Question: I'm being given the following information:

where "routenummer" stands for roadnumber, "gemeente" for city, "afstand" for distance in km and "moeilijkheidsgraad" for difficulty.
I need to create a matrix titled difficultRoads with all of the given information of the walking roads with a difficulty lower than 3. To make this specific matrix I need to use matrix routes (which I've made in my code and consists of the original matrix without the information about the cities).
'''
n = 0;
nr = [1; 2; 3; 4; 5; 6; 7; 8]
afst = [13; 13; 9.5; 4.5; 11; 12; 16; 8]
gr = [1; 3; 2; 2; 3; 3; 3; 2]
routes = zeros(8, 3);
routes(:,1) = nr;
routes(:,2) = afst;
routes(:,3) = gr;
routes
for r = 1:8
if routes(r,2) > 10
n = n + 1;
end
end
for r = 1:8
sel= (routes(r,3) < 3)
% I have no clue on what to do here, gr(sel)
% doesn't seem to work and I have no idea how
% I could turn it into a matrix aswell with
% only the extra information of the required roads.
end
disp(['The number of roads with a distance bigger than 10 km is ' num2str(n)])
'''
As you can see, I also created the vectors nr, afst, gr and the matrix routes. That is an other part of the assignment and can be ignored.
When runned a matrix should be formed like this
'''
1 Merelbeke 13 1
3 Kluisbergen 9.5 2
4 Kruishoutem 4.5 2
8 Oudenaarde 8 2
'''
Thanks in advance!
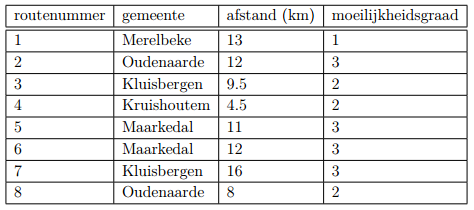
Answer: If I understand you correctly, you want a subset of this matrix where it lists all of the roads that have difficulty less than 3. That can simply be done by:
'''
difficultRoads = routes(routes(:,3) < 3, :);
'''
BTW, if I can make one comment with your code, you can create that matrix by simply doing:
'''
nr = [1; 2; 3; 4; 5; 6; 7; 8]
afst = [13; 13; 9.5; 4.5; 11; 12; 16; 8]
gr = [1; 3; 2; 2; 3; 3; 3; 2]
routes = [nr afst gt];
'''
There's no need to pre-allocate here and populate each column by itself. Simply create the matrix by stacking the columns together horizontally.
---
Back to your original problem, this uses what is known as <URL> < 3'. This produces a logical matrix where 'true / 1' satisfies the condition and 'false / 0' does not. You would then use this matrix to access the rows of your matrix 'routes' and extract out those rows that satisfied the condition, hence getting that result.
However, what you have written is only the numerical data. You'd also like to display the cities too.
We can create a <URL> structure to help us do that but first, you're going to need to define the cities which you haven't done yet.
'''
%// Your data + the cities
nr = [1; 2; 3; 4; 5; 6; 7; 8]
afst = [13; 13; 9.5; 4.5; 11; 12; 16; 8]
gr = [1; 3; 2; 2; 3; 3; 3; 2]
routes = [nr afst gt];
cities = {'Merelbeke', 'Oudenaarde', 'Kluisbergen', 'Kruishoutem', 'Maarkedal', 'Maarkdeal', 'Luisbergen', 'Oudernaarde'}.';
'''
Once you do that, form a table:
'''
T = table(nr, cities, afst, gr, 'VariableNames', {'Routenummer', 'Gemeente', 'Afstand', 'Moeilijkheidsgraad'});
'''
Note that I'm also giving each column its own name, because if you don't it just defaults to what the variable name is called.
We get:
'''
T =
Routenummer Gemeente Afstand Moeilijkheidsgraad
___________ _____________ _______ __________________
1 'Merelbeke' 13 1
2 'Oudenaarde' 13 3
3 'Kluisbergen' 9.5 2
4 'Kruishoutem' 4.5 2
5 'Maarkedal' 11 3
6 'Maarkdeal' 12 3
7 'Luisbergen' 16 3
8 'Oudernaarde' 8 2
'''
Now that you have this, index into this table instead:
'''
difficultRoads = T(routes(:,3) < 3, :);
'''
We get:
'''
difficultRoads =
Routenummer Gemeente Afstand Moeilijkheidsgraad
___________ _____________ _______ __________________
1 'Merelbeke' 13 1
3 'Kluisbergen' 9.5 2
4 'Kruishoutem' 4.5 2
8 'Oudernaarde' 8 2
'''